Question: I am rendering a list using 'ng-repeat' like this:
'''
<div ng-repeat="pet in pets">
<h2 ng-bind="pet.name"></h2>
<i class="icon favorite" ng-class="pet.fav ? 'ion-ios7-heart' : 'ion-ios7-heart-outline'" ng-click="toggleFav(pet._id,$event)"></i>
<i class="LOADING ICON TO SHOW" ng-show="something?"></i>
</div>
'''

The heart button is to toggle the 'like' of the item. I want to hide that heart and show another icon (a loading) when the user taps it. But ONLY on the tapped item.
I was trying with 'ng-show' but that obviously is showing/hiding the heart in all the items of my list.
Someone have some idea (perhaps something with '$index'), or had to do something similar in their project?
Thanks!
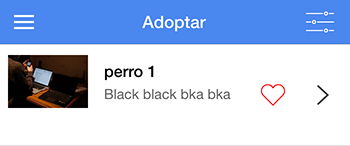
Answer: Here's one way to do it.
Create a property called currentIndex in controller and set it in your toggleFav function by sending the $index to that function, when user taps on the heart icon.
then in your ng-show, you can use ng-show="currentIndex == $index" and you can reset the currentIndex to -1 or something when done.